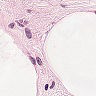
Metastatic tissue present: no